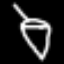
Label: diamond